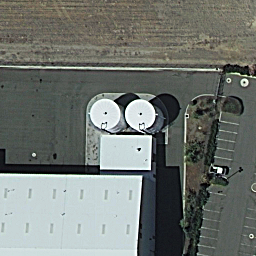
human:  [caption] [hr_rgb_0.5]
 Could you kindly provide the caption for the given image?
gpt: There are two small storage tanks next to each other with some buildings beside .

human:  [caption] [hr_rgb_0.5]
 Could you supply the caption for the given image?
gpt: There are two small storage tanks next to each other on the ground .

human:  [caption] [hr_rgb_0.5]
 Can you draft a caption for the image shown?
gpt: Two small storage tanks are arranged neatly on the ground with some buildings beside .

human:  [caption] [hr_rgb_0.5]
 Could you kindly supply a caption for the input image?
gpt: Two small storage tanks next to each other are on the ground .

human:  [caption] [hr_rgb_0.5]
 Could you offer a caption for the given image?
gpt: Two small storage tanks are on the ground with some buildings beside .